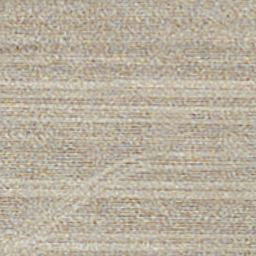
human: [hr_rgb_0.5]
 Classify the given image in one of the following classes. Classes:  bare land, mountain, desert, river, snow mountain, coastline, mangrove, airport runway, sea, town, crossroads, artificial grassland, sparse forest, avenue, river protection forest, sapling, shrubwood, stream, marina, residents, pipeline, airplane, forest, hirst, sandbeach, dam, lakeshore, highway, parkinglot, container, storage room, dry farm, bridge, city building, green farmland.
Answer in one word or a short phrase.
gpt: dry farm